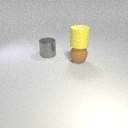
large brown rubber sphere below large yellow rubber cylinder